Aerial crown-view tile of a tropical tree (Barro Colorado Island, Panama), acquired 20250512:
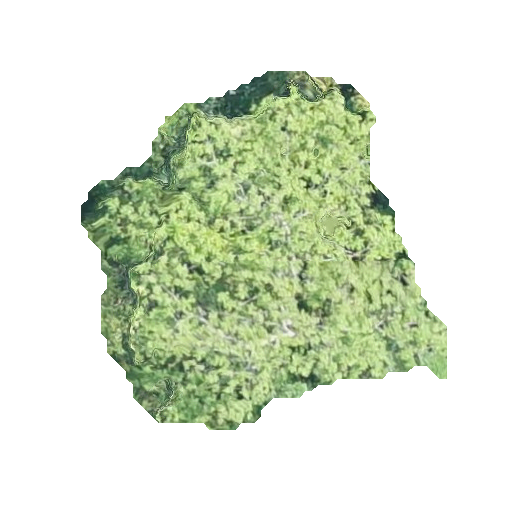
Species: Spondias radlkoferi
GBIF accepted scientific name: Spondias radlkoferi
Crown area: 129.057 m²